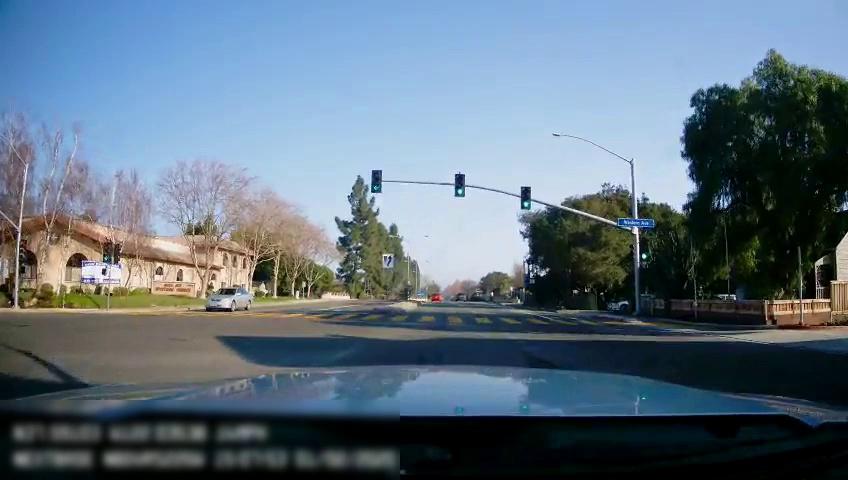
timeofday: Day
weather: Sunny
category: Drivable Space
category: Vehicles | Car
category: Vehicles | SUV
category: Vehicles | Car
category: Vehicles | Car
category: Lanes | Alternate Lane
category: Lanes | Opposite Lane
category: Traffic | Signs
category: Traffic | Signs
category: Traffic | Lights
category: Traffic | Lights
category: Traffic | Lights
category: Traffic | Lights
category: Traffic | Lights